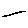
Label: line